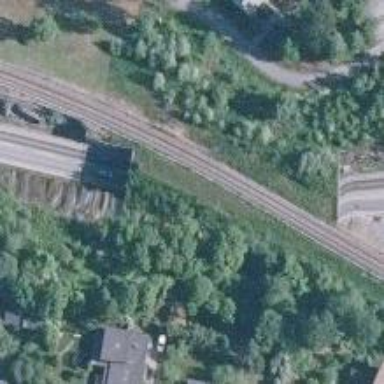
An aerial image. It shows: Abandoned railway with single track.